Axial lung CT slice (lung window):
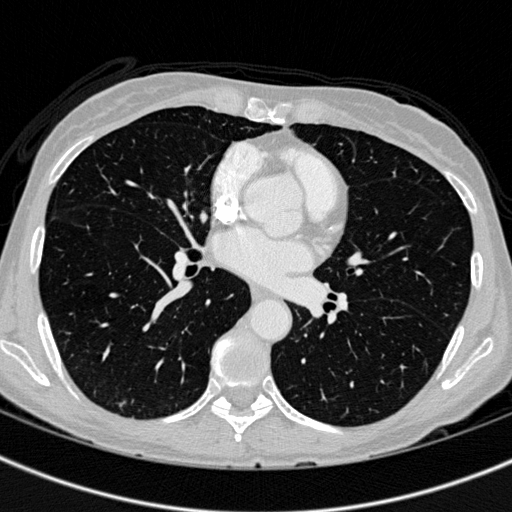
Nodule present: no